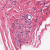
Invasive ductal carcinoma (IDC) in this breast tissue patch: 0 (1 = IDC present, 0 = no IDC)